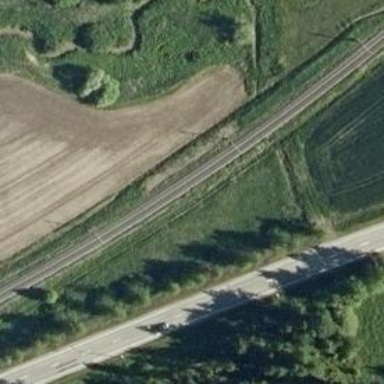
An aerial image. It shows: Continuous rail railway with electrified contact line.